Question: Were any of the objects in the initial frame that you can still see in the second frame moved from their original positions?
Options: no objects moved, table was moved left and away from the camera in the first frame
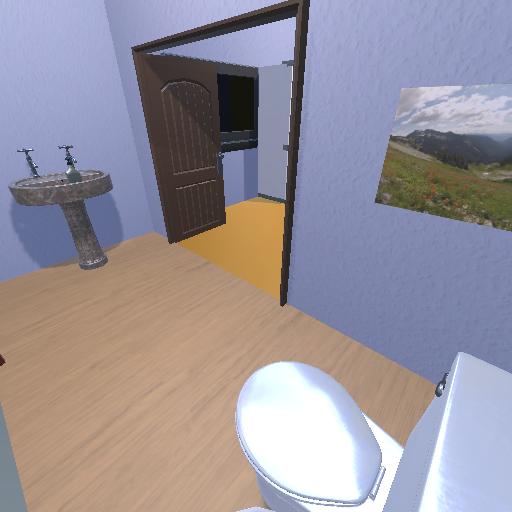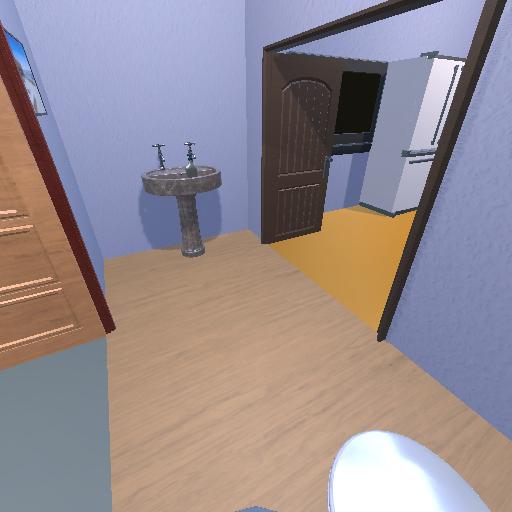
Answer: no objects moved